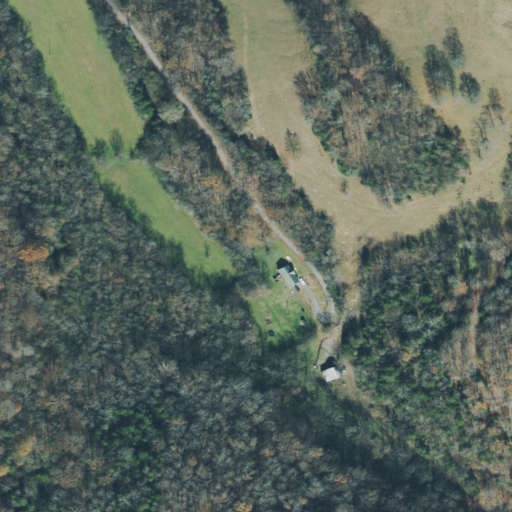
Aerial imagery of valley in Tennessee named Beard Hollow containing deciduous forest, pasture, mixed forest, and open development